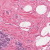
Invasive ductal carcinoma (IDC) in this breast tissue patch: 0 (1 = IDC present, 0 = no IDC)